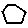
Label: hexagon